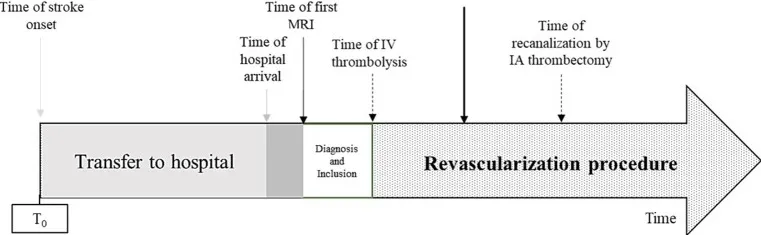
Timeline of procedures. IA, intra-arterial; IV, intravenous.
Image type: chart (chart)